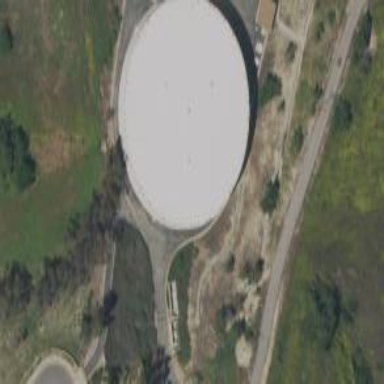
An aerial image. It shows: Storage tank building.